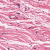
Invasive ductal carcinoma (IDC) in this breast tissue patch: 0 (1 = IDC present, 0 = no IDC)